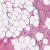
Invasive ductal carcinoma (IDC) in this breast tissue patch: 0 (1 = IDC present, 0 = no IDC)